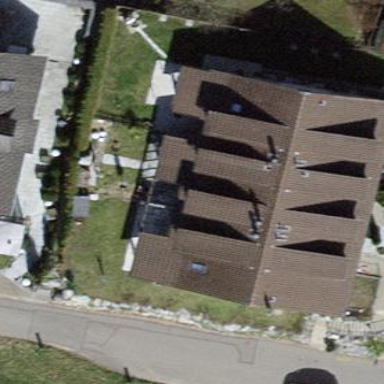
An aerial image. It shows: Terrace building.